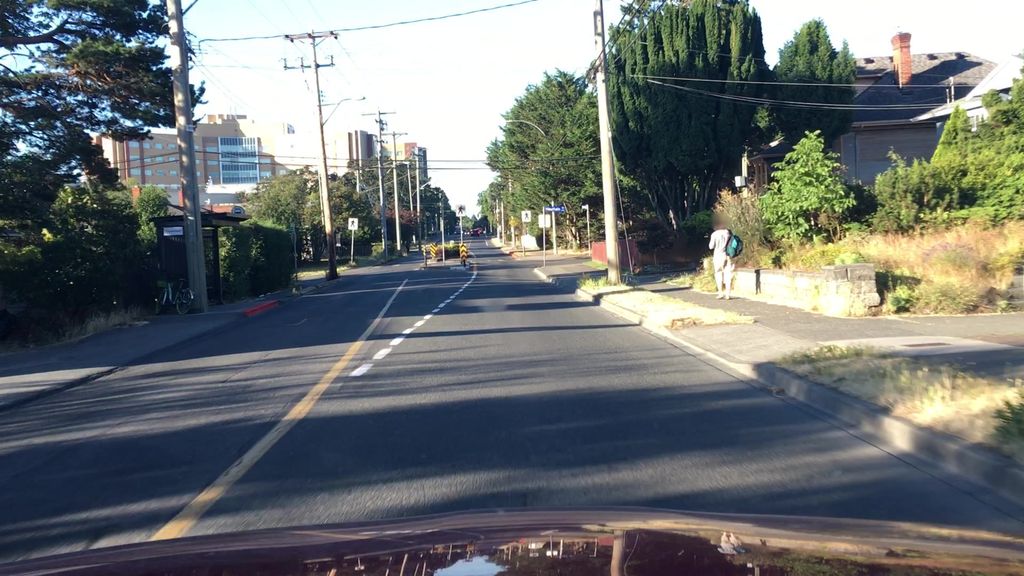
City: victoria